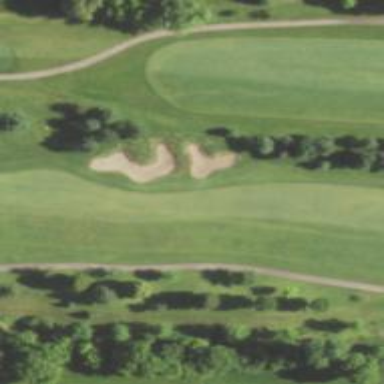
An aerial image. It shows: Golf hole.